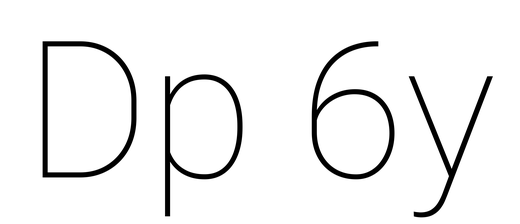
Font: Roboto_Thin